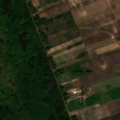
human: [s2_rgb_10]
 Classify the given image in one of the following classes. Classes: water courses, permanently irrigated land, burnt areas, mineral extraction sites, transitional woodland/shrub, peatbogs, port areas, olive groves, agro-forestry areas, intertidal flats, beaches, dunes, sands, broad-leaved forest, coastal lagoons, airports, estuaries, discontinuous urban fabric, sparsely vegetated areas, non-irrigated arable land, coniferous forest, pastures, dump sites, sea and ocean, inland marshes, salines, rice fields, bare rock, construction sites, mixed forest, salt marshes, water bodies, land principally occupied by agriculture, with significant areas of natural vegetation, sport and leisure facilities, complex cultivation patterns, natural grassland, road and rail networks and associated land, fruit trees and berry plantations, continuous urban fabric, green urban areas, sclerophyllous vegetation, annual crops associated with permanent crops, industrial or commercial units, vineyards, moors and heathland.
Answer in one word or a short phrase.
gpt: non-irrigated arable land, complex cultivation patterns, broad-leaved forest, mixed forest, transitional woodland/shrub